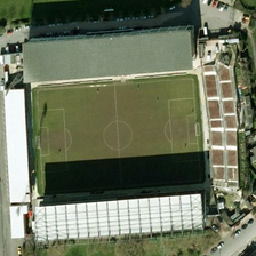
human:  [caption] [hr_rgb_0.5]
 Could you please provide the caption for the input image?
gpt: Several boys were playing on the football field of the stadium. The white roof cast a huge shadow on him.

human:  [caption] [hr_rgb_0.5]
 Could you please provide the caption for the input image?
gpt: Several boys were playing football on the football field of the stadium. The white roof cast a huge shadow on it.

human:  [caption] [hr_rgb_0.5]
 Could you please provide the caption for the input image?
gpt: Many men played football on this football field in the stadium. The white roof cast a huge shadow on it.

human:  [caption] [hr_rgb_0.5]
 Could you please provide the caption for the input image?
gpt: Several guys were playing on the football field of this stadium, and the white roof cast a huge shadow on him.

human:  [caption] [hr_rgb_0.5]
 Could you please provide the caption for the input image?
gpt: Several guys were playing the football field in the stadium, and the white roof cast a huge shadow on it.